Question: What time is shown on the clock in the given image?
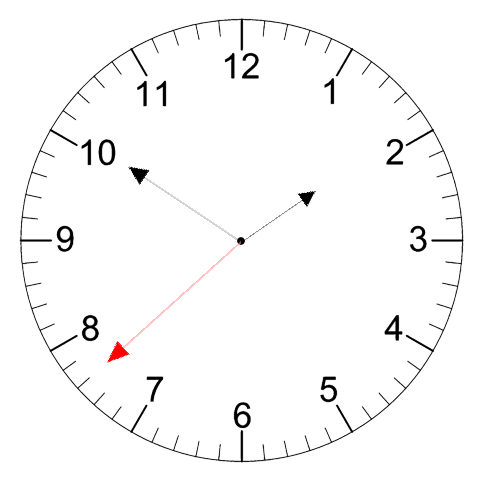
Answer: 01:50:38